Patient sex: F
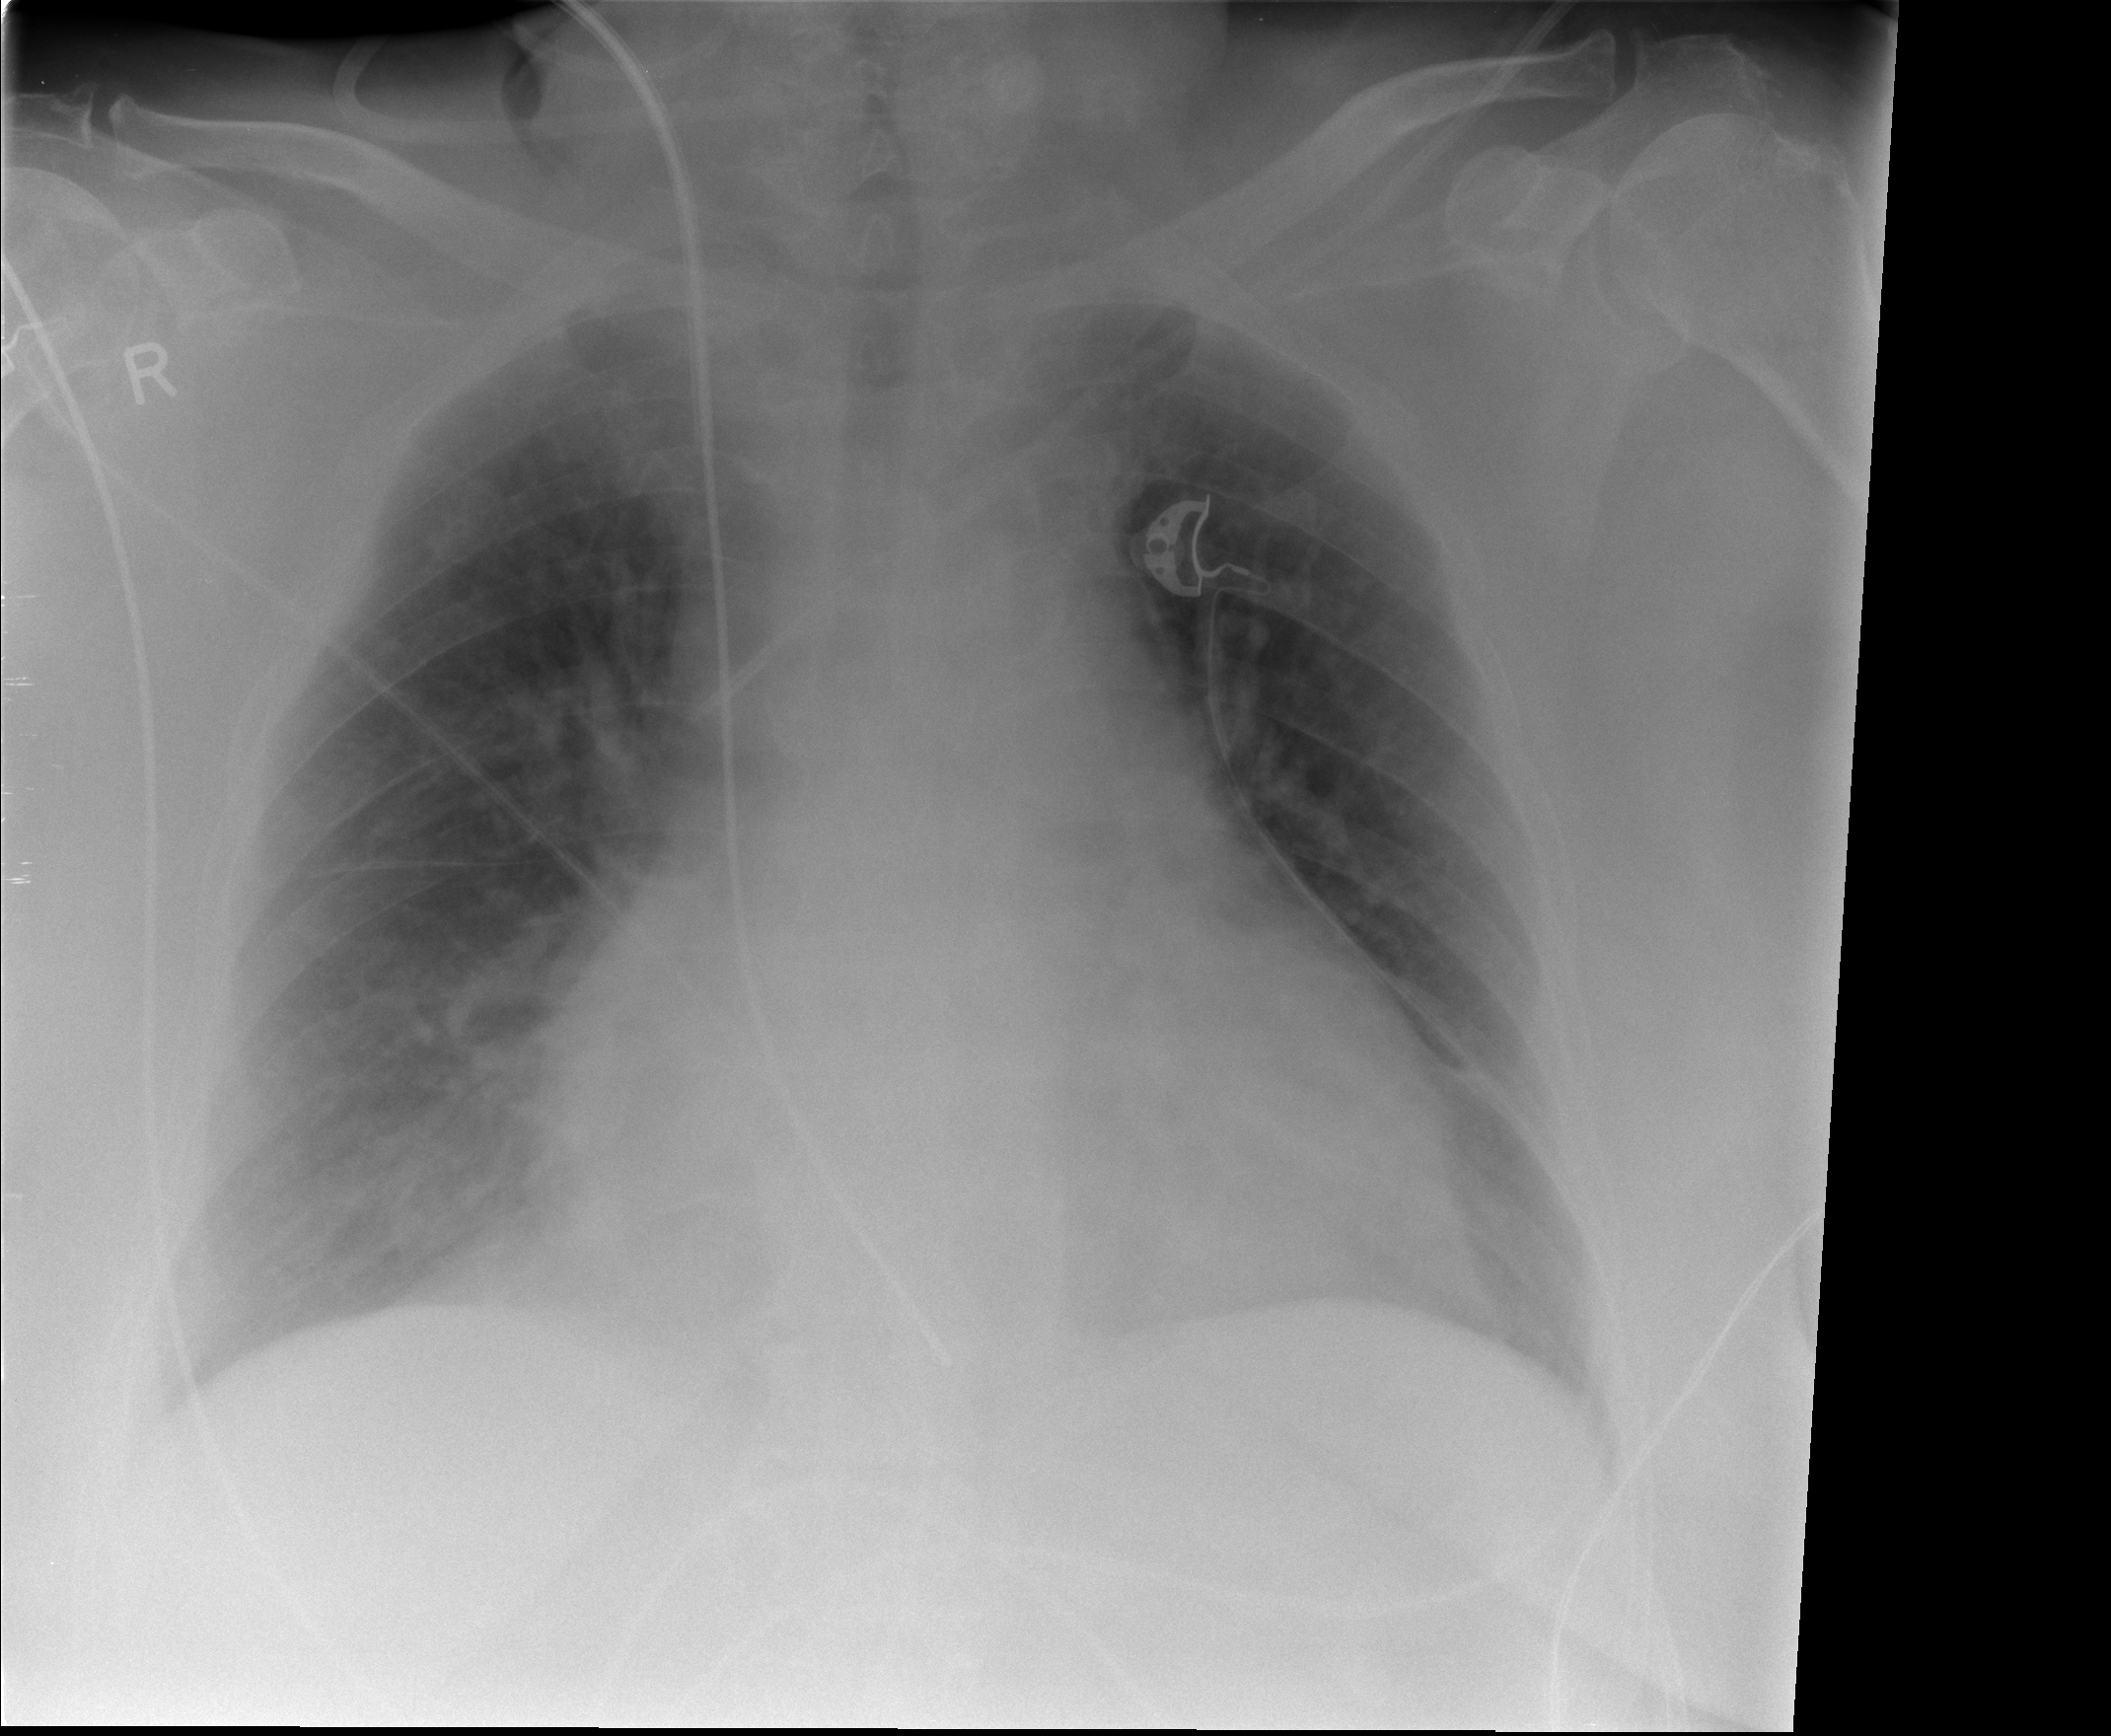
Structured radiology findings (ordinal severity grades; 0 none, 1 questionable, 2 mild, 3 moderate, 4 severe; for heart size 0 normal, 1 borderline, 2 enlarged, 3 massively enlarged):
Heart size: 3
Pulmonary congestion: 3
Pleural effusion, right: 3
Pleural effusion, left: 1
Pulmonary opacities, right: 0
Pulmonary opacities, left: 0
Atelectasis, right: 2
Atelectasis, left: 0